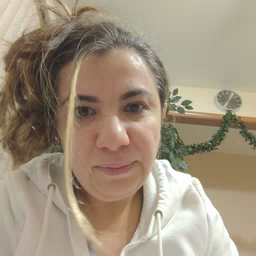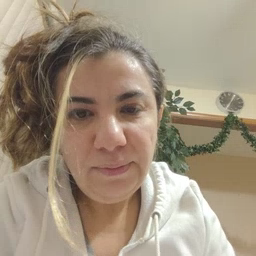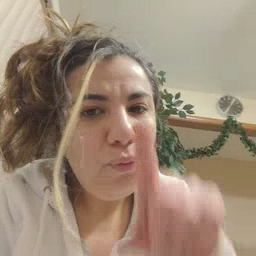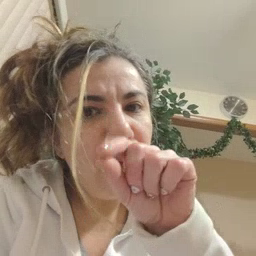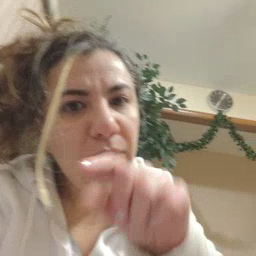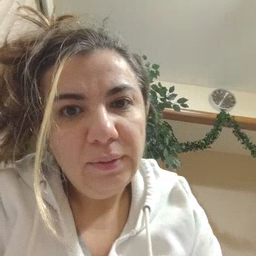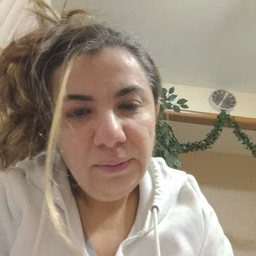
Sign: bird